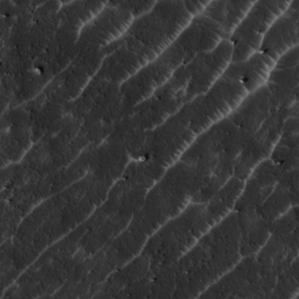
Label: non_frost